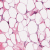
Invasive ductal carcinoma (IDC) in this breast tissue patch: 0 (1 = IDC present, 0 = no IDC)